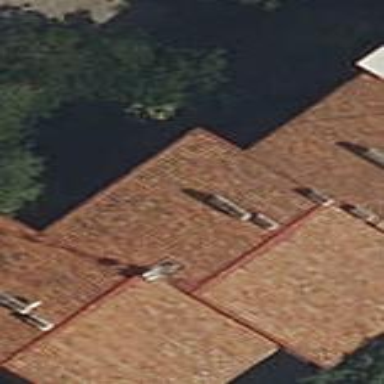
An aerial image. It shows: Apartments building with gabled roof oriented along.